Question: I have an activity made up of two fragments. On the left is a sidebar, on the right is a MapView (See screenshot below).
On the left I have a spinner that will be populated with objects on the map. Right Now, I have it hardcoded with some values until I figure out this issue. When the Spinner is selected, a dialog appears, but it is empty. Any idea what is going on?
Here is my code for the left fragment (Its not very complex):
'''
package android.splitdisplay;
import android.app.Fragment;
import android.os.Bundle;
import android.view.LayoutInflater;
import android.view.View;
import android.view.ViewGroup;
import android.widget.AdapterView;
import android.widget.AdapterView.OnItemSelectedListener;
import android.widget.ArrayAdapter;
import android.widget.ListView;
import android.widget.Spinner;
import android.widget.Toast;
public class SideFragment extends Fragment {
String[] tracks = { "ObjectOne", "ObjectTwo",
"ObjectThree"
};
@Override
public void onCreate(Bundle savedInstanceState) {
super.onCreate(savedInstanceState);
this.getActivity().setContentView(R.layout.sidefragment);
final Spinner s = (Spinner) this.getActivity().findViewById(
R.id.track_spinner);
ArrayAdapter<String> adapter = new ArrayAdapter<String>(this
.getActivity().getBaseContext(),
android.R.layout.simple_spinner_item, tracks);
s.setAdapter(adapter);
s.setOnItemSelectedListener(new OnItemSelectedListener() {
@Override
public void onItemSelected(AdapterView<?> arg0, View arg1,
int arg2, long arg3) {
int item = s.getSelectedItemPosition();
Toast.makeText(SideFragment.this.getActivity().getBaseContext(),
"clicked "+item, Toast.LENGTH_SHORT).show();
}
@Override
public void onNothingSelected(AdapterView<?> arg0) {
}
});
}
public void onListItemClick(ListView parent, View v, int position, long id) {
}
@Override
public View onCreateView(LayoutInflater inflater, ViewGroup container,
Bundle savedInstanceState) {
return inflater.inflate(R.layout.sidefragment, container, true);
}
}
'''
Here is the XML for the SideFragment:
'''
<?xml version="1.0" encoding="utf-8"?>
<LinearLayout xmlns:android="http://schemas.android.com/apk/res/android"
android:layout_width="fill_parent"
android:layout_height="fill_parent"
android:orientation="vertical" >
<TextView
android:layout_width="fill_parent"
android:layout_height="wrap_content"
android:text="Tracks"
android:textColor="#adff2f"
android:textSize="30sp" />
<Spinner
android:id="@+id/track_spinner"
android:layout_width="fill_parent"
android:layout_height="wrap_content"
android:drawSelectorOnTop="true"
android:prompt="@string/track_prompt"
android:spinnerMode="dialog" >
</Spinner>
</LinearLayout>
'''
Here is what I am seeing when I click on the spinner:

Here is all of the source code in a zip:
<URL>
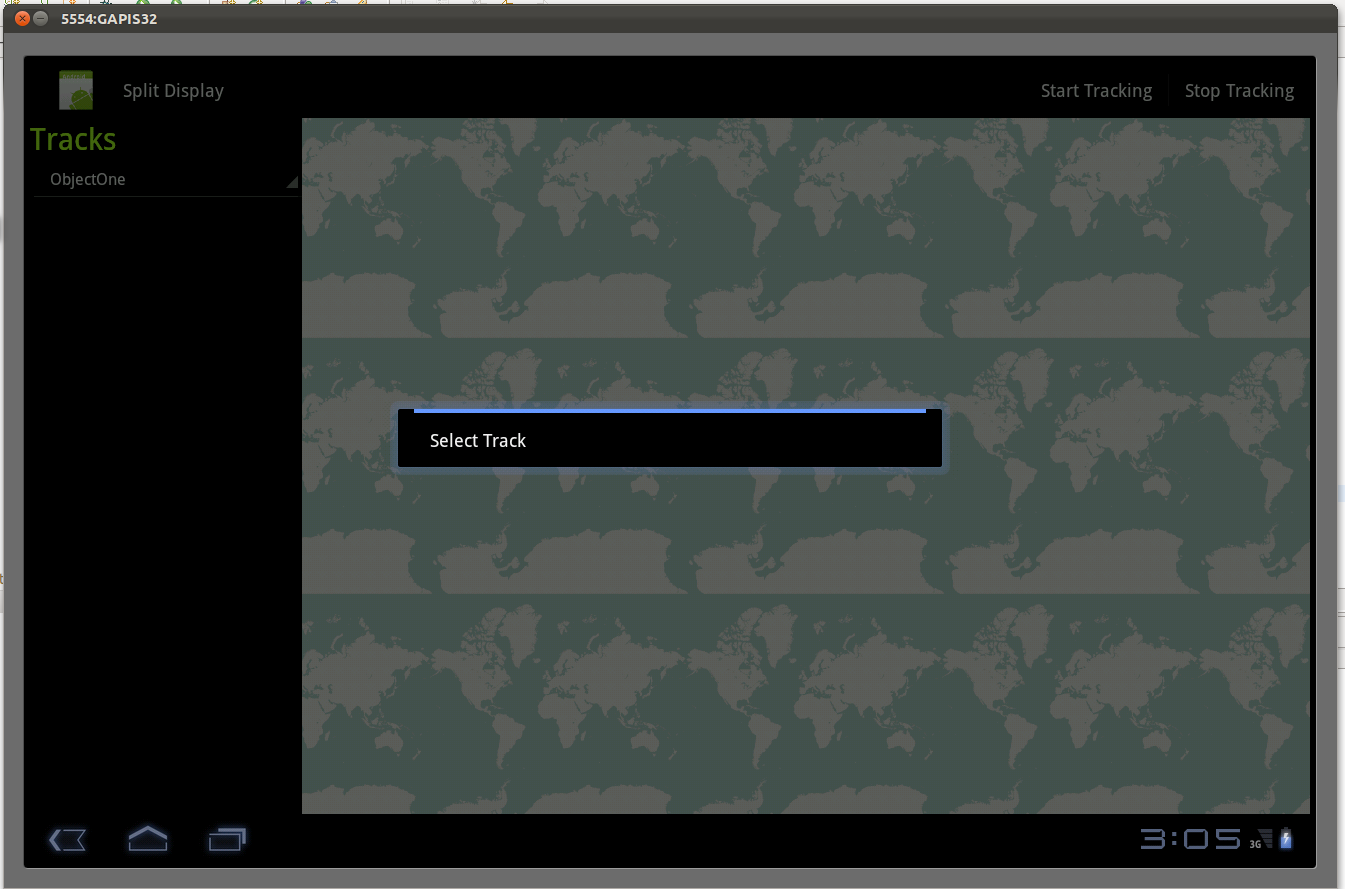
Answer: The problem is not the Spinner, the problem is that you are inflating two Spinners. One in on onCreateView method and the other in this line :
'''
this.getActivity().setContentView(R.layout.sidefragment);
'''
And only one the spinner with the provider... so I recommend you to set all your GUI variable at onCreationView like this:
'''
@Override
public View onCreateView(LayoutInflater inflater, ViewGroup container,
Bundle savedInstanceState) {
View v = inflater.inflate(R.layout.sidefragment, container, true);
final Spinner s = (Spinner) v.findViewById(
R.id.track_spinner);
ArrayAdapter<String> adapter = new ArrayAdapter<String>(this
.getActivity().getBaseContext(),
android.R.layout.simple_spinner_item, tracks);
s.setAdapter(adapter);
s.setOnItemSelectedListener(new OnItemSelectedListener() {
@Override
public void onItemSelected(AdapterView<?> arg0, View arg1,
int arg2, long arg3) {
int item = s.getSelectedItemPosition();
Toast.makeText(SideFragment.this.getActivity().getBaseContext(),
"clicked "+item, Toast.LENGTH_SHORT).show();
}
@Override
public void onNothingSelected(AdapterView<?> arg0) {
}
});
return v;
}
'''
And remove the overrided method onCreate.